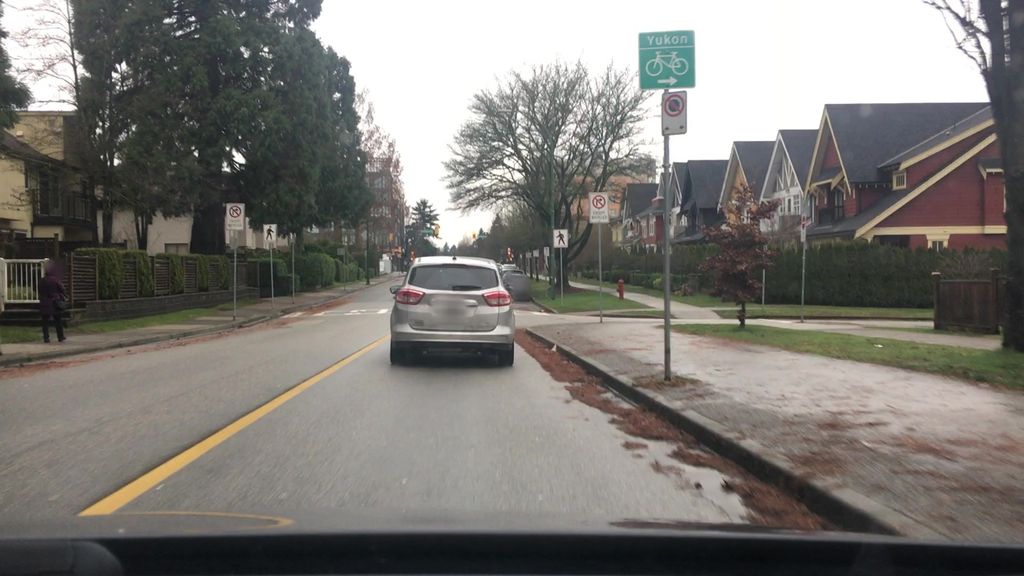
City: vancouver